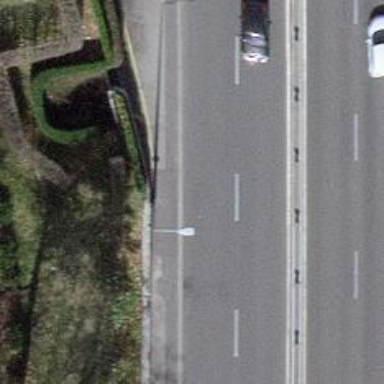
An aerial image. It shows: Asphalt road with primary highway designation. There is cycle track on the right side.